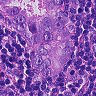
Metastatic tissue present: yes